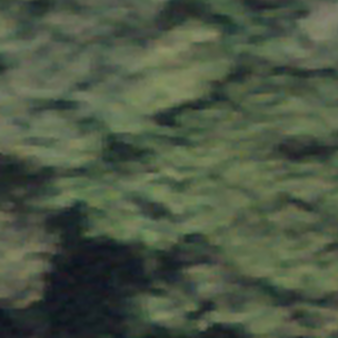
Label: other